Question: I have the following html:
'''
<p>Morbi quis augue vitae quam <a href="#">pharetra| varius</a> at at| urna.</p>
'''
The selection is marked with '|' characters. Also a screenshot of the selection:

I can extend this selection to contain the whole 'a' element with the following code snippet (using Rangy library <URL>:
'''
$('body').on('mouseup', '[contenteditable]', function() {
var block = this,
sel = rangy.getSelection(),
range = sel.getRangeAt(0);
if (sel.anchorNode.parentNode !== block) {
range.setStartBefore(sel.anchorNode);
sel.setSingleRange(range, false);
sel.refresh();
}
});
'''
To see it in action, check <URL>
And also the following returns true:
'''
range.containsNode(anchorNode);
'''
The problem is 'range.canSurroundContents()' returns 'false'. 'a' element is fully contained by range, from start to the end, why can not use 'canSurroundContents()' and how can I, if possible of course.
Thanks!
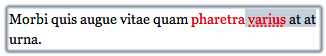
Answer: I think the problem is that 'anchorNode' is the text node within the link rather than the link itself, so the selection starts within the link rather than before it. Moving the start of the range before the link should fix it. Also, there is no need to call 'refresh()' on the selection unless something other than Rangy has modified it, although that won't be causing any problems here.
Revised jsFiddle: <URL>
Code:
'''
$('body').on('mouseup', '[contenteditable]', function() {
var block = this,
sel = rangy.getSelection(),
range = sel.getRangeAt(0);
if (sel.anchorNode.parentNode !== block) {
range.setStartBefore(sel.anchorNode.parentNode);
sel.setSingleRange(range, false);
}
});
'''